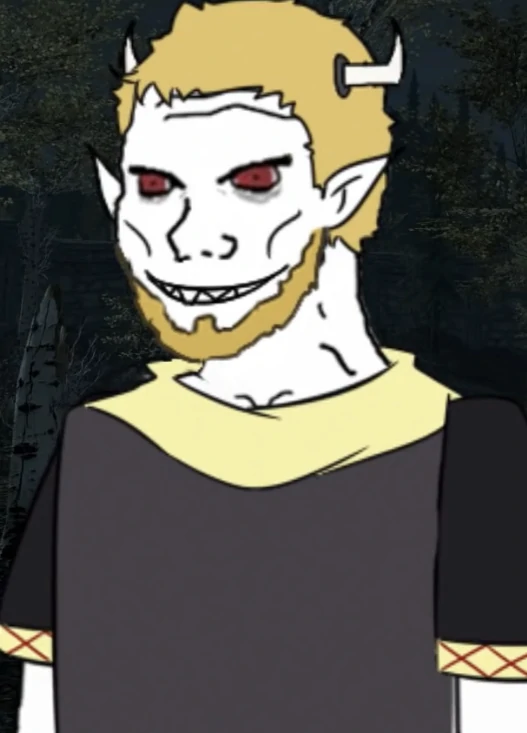
Label: 5_Wojak_with_Background